Question: I want some help with putting data from multiple text files into one table shown on an activity.
The text file has a value on each line.
I want these strings to be shown on one column, in a table, where each column shows another text files data of similar format.
I want something like this to be shown:

The code im currently using shows one text file in a textview, how can i manipulate the code to make what i need possible?
'''
public void onCreate(Bundle savedInstanceState) {
super.onCreate(savedInstanceState);
setContentView(R.layout.stats);
File sdCard = Environment.getExternalStorageDirectory();
String path = sdCard.getAbsolutePath() + "/SO/";
File file = new File(path + "cheststats.txt");
StringBuilder text = new StringBuilder();
try {
BufferedReader br = new BufferedReader(new FileReader(file));
String line;
while ((line = br.readLine()) != null) {
text.append(line);
text.append('
');
}
br.close();
}
catch (IOException e) {
}
TextView tv = (TextView)findViewById(R.id.tv);
tv.setText(text);
}
}
'''
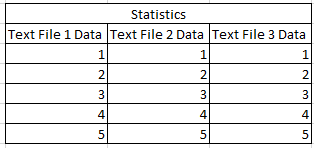
Answer: This is not a good question, because all trivial information that you need for doing this are on <URL>. But anyway, I hope following steps help you:
1) Create 'stats.xml' layout for stats table:
'''
<?xml version="1.0" encoding="utf-8"?>
<TableLayout xmlns:android="http://schemas.android.com/apk/res/android"
android:id="@+id/tableStats"
android:layout_width="match_parent"
android:layout_height="wrap_content">
<TableRow
android:layout_width="match_parent"
android:layout_height="wrap_content">
<TextView
android:layout_weight="1"
android:layout_width="0dp"
android:layout_height="wrap_content"
android:text="Stats"
android:gravity="center"
android:id="@+id/textView4" />
</TableRow>
<TableRow
android:layout_width="match_parent"
android:layout_height="wrap_content">
<TextView
android:layout_width="0dp"
android:layout_weight="1"
android:layout_height="wrap_content"
android:text="Text File 1 Data"
android:id="@+id/textView1" />
<TextView
android:layout_width="0dp"
android:layout_weight="1"
android:layout_height="wrap_content"
android:text="Text File 2 Data"
android:id="@+id/textView2" />
<TextView
android:layout_width="0dp"
android:layout_weight="1"
android:layout_height="wrap_content"
android:text="Text File 3 Data"
android:id="@+id/textView3" />
</TableRow>
</TableLayout>
'''
2) Create 'stats_row.xml' layout for stats table rows:
'''
<?xml version="1.0" encoding="utf-8"?>
<TableRow xmlns:android="http://schemas.android.com/apk/res/android"
android:layout_width="match_parent"
android:layout_height="wrap_content">
<TextView
android:id="@+id/textView1"
android:layout_width="0dp"
android:layout_height="wrap_content"
android:layout_weight="1"
android:gravity="center_vertical|end" />
<TextView
android:id="@+id/textView2"
android:layout_width="0dp"
android:layout_height="wrap_content"
android:layout_weight="1"
android:gravity="center_vertical|end" />
<TextView
android:id="@+id/textView3"
android:layout_width="0dp"
android:layout_height="wrap_content"
android:layout_weight="1"
android:gravity="center_vertical|end" />
</TableRow>
'''
3) Next, create function for reading file:
'''
private List<String> readFileData(String filePath) {
List<String> values = new ArrayList<>();
try {
BufferedReader fileBufferedReader = new BufferedReader(new FileReader(new File(filePath)));
String value;
while ((value = fileBufferedReader.readLine()) != null) {
values.add(value);
}
fileBufferedReader.close();
} catch (IOException ignore) {
}
return values;
}
'''
4) Create function for filling stats row view:
'''
private void fillView(View view, String dataset1Value, String dataset2Value, String dataset3Value) {
TextView textView1 = (TextView) view.findViewById(R.id.textView1);
TextView textView2 = (TextView) view.findViewById(R.id.textView2);
TextView textView3 = (TextView) view.findViewById(R.id.textView3);
textView1.setText(dataset1Value);
textView2.setText(dataset2Value);
textView3.setText(dataset3Value);
}
'''
5) Finally your 'onCreate' function should be like this:
'''
public void onCreate(Bundle savedInstanceState) {
super.onCreate(savedInstanceState);
setContentView(R.layout.stats);
TableLayout tableStats = (TableLayout) findViewById(R.id.tableStats);
String path = Environment.getExternalStorageDirectory().getAbsolutePath() + "/SO/";
List<String> data1 = readFileData(path + "file1.txt");
List<String> data2 = readFileData(path + "file2.txt");
List<String> data3 = readFileData(path + "file3.txt");
int maxDataSetSize = Math.max(data1.size(), Math.max(data2.size(), data3.size()));
for (int i = 0; i < maxDataSetSize; i++) {
String dataset1Value = data1.size() > i ? data1.get(i) : null;
String dataset2Value = data2.size() > i ? data2.get(i) : null;
String dataset3Value = data3.size() > i ? data3.get(i) : null;
View statsRowview = getLayoutInflater().inflate(R.layout.stats_row, null);
fillView(statsRowview, dataset1Value, dataset2Value, dataset3Value);
tableStats.addView(statsRowview);
}
}
'''
I'm not sure that it will work at the first attempt. I have not tested.